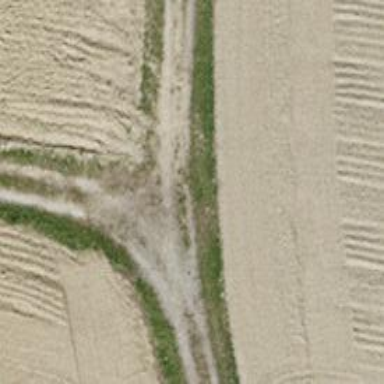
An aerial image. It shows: Track with grade 4 tracktype.